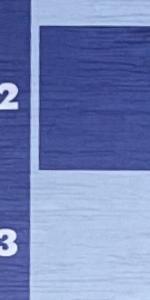
Label: Empty